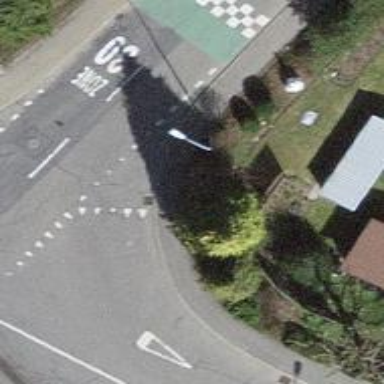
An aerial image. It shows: Sidewalk.